Interaction volume radius: 5 \u00c5
Interaction volume height: 10 \u00c5
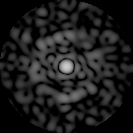
Disorder parameter: 0.8891